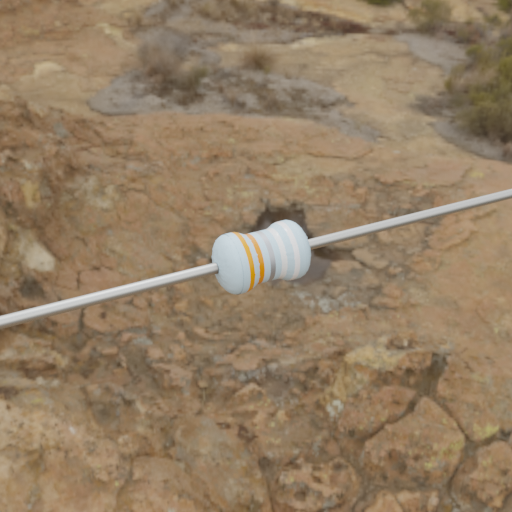
Resistor colour bands (in order): orange, orange, silver, white, white